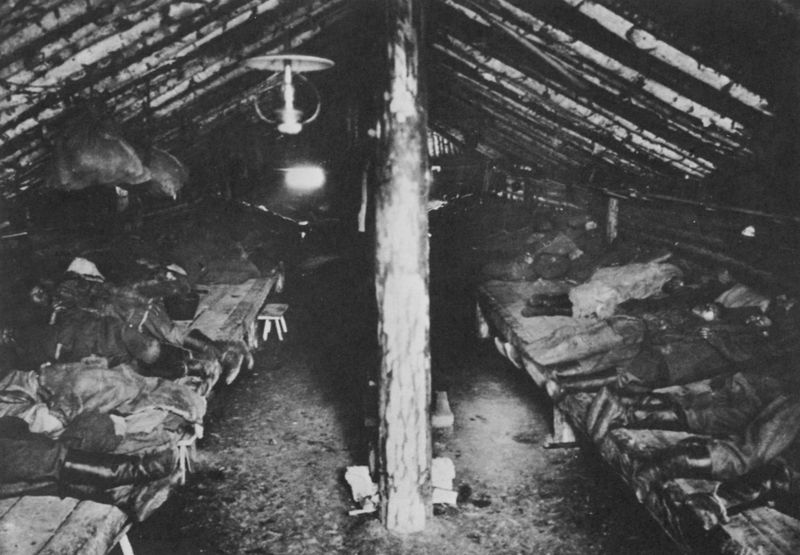
Titel: Das Alexandrowskij-Zentralgefängnis nahe Irkutsk: eine Sträflingsbaracke
Künstler: Russischer Photograph
Standort: Washington (District of Columbia)
Institution: Library of Congress
Schlagwörter: dunkel, mann, schatten, schlaf, weiß, baumstämme, menschen, äste, grau, hell, holz, kleider, lampe, licht, männer, nacht, pfeiler, schwarz, säule, dach, hose, kleidung, mensch, ast, baumstamm, stamm, hütte, boden, decke, personen, person, ruhe, liegen, ruhen, schlafen, schlafend, schlafende, schuhe, hosen, lehm, russland, tag, rast, beleuchtung, hocker, arbeiter, stämme, soldaten, glanz, bett, balken, leuchten, halle, pfosten, foto, fotografie, photographie, stütze, scheune, liegende, soldat, stiefel, schuh, liege, dekce, elend, gefangene, leder, sparren, schlafender, holzhaus, holzbalken, zelt, lager, stützpfeiler, hospital, betten, ruhender, kunstlicht, ruhende, treifen, fotogrfie, getsreift, pritsche, feldbetten, unterkunft, deckens, feldbett, gries, lederglanz, pritschen, s w fotografie, sozialdokumentarische fotograf